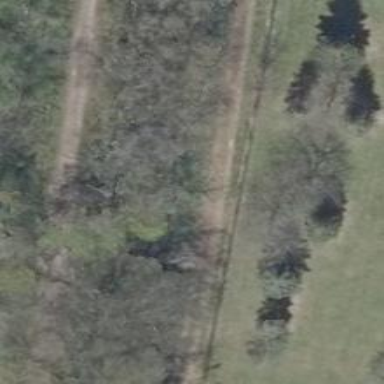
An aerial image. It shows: Compacted track road with grade3 tracktype.